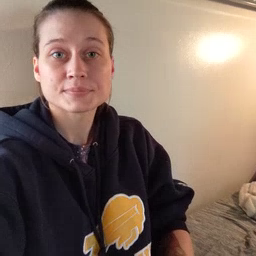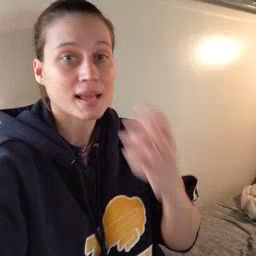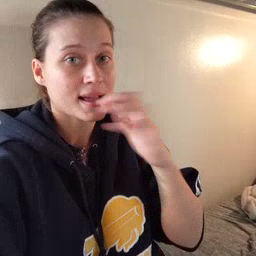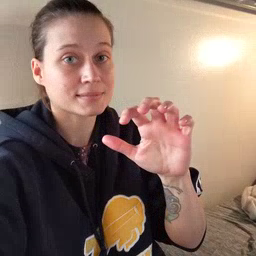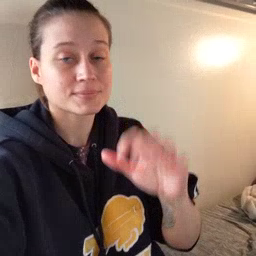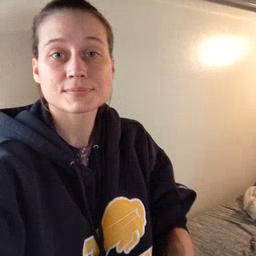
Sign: hot